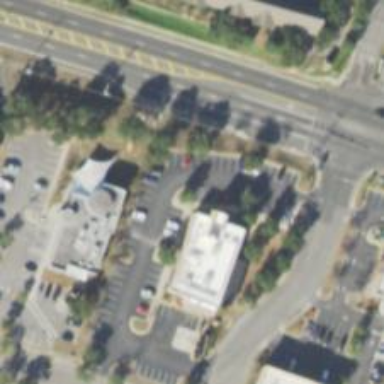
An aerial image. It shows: Parking space is available.